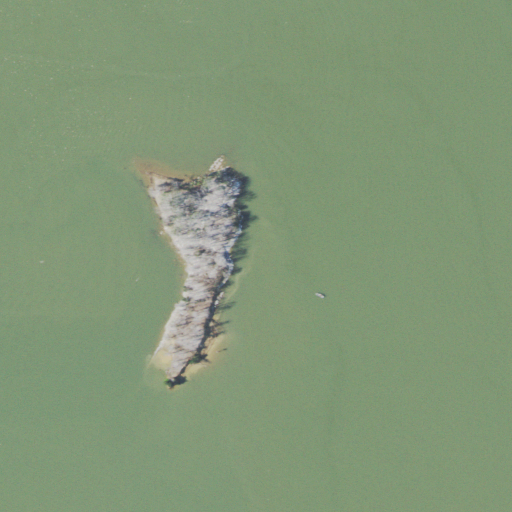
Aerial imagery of island in Tennessee named Barker Island containing open water, grassland, and herbaceous wetlands